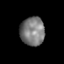
Tissue: prostate
Cell type: T cells
Senescence score: 0.2728
Nuclear area (px): 676
Mean DAPI intensity: 124.007